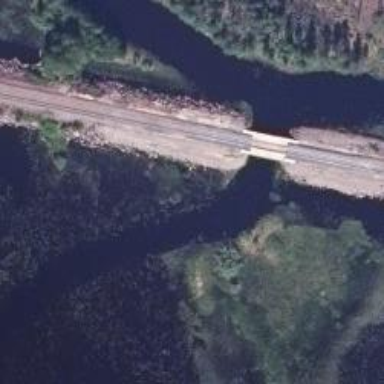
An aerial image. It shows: Continuous rail bridge over railway.